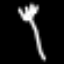
Label: fork